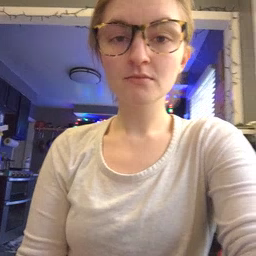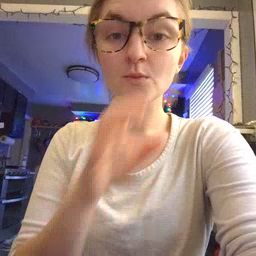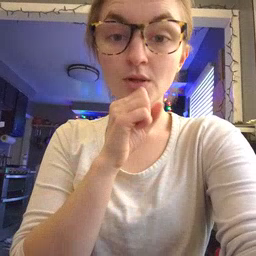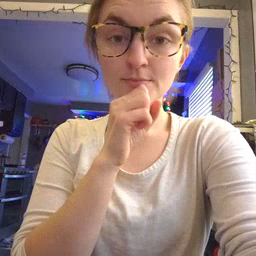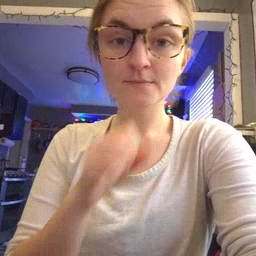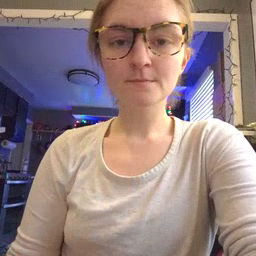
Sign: orange